Question: This is the first time ever I upload an App and I'm getting crazy, I open Application Loader and follow the steps, I select an ipa file and then I get the following errors:

What I understand is that I'm missing some kind of certificate or something like this, how can I fix this? If I try to upload my app trough XCODE I can't because:
I go to my Archived app -> Distribute -> appstore -> and it says that IM mising some identities, so...
If someone please help me and explain the process of uploading the app
Thanks!
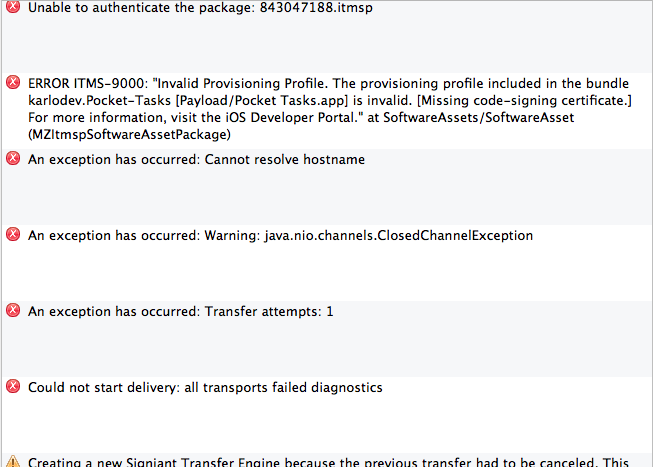
Answer: I had the same problem it drove me insane to fix it. Update your Xcode to 5.1. I added this to my build settings to 'plist'
'''
MinimumOSVersion = "5.1.0",
UIApplicationExitsOnSuspend = false,
UIPrerenderedIcon = true,
UIStatusBarHidden = true,
'''